Question: I have an Xcode app that needs to read information from Parse.com.
From my viewDidLoad I call
'''
[self initializeContent];
'''
Which calls:
'''
- (void) initializeContent
{
[self queryParse: @"MyClassName"];
}
- (void) queryParse:(NSString *) className
{
NSLog(@"Class Name Is: %@", className);
PFQuery *query = [PFQuery queryWithClassName:className];
[query findObjectsInBackgroundWithBlock:^(NSArray *objects, NSError *error)
{
if (!error)
{
myObjectsArray = [[NSArray alloc] initWithArray:objects];
NSLog(@"Objects Array: %@", myObjectsArray);
}
else
{
NSLog(@"Error retrieving objects: %@ %@", error, [error userInfo]);
}
}];
}
'''
This returns the Object from Parse.
However, the following does not return anything from Parse and the method gets called twice as can be seen from the stack trace
'''
- (UITableViewCell *)tableView:(UITableView *)tableView cellForRowAtIndexPath:(NSIndexPath *)indexPath
{
static NSString *CellIdentifier = @"Cell";
UITableViewCell *cell = [tableView dequeueReusableCellWithIdentifier:CellIdentifier];
if (cell == nil)
{
cell = [[UITableViewCell alloc] initWithStyle:UITableViewCellStyleSubtitle reuseIdentifier:CellIdentifier];
}
PFObject *tempObject = [myObjectsArray objectAtIndex:indexPath.row];
NSLog(@"Temp Object: %@", tempObject);
cell.textLabel.text = [tempObject objectForKey:@"MyClassName"];
cell.accessoryType = UITableViewCellAccessoryDisclosureIndicator;
return cell;
}
'''
Does anyone know why the method returns NULL and why it gets called twice in the cellForRowAtIndexPath method?

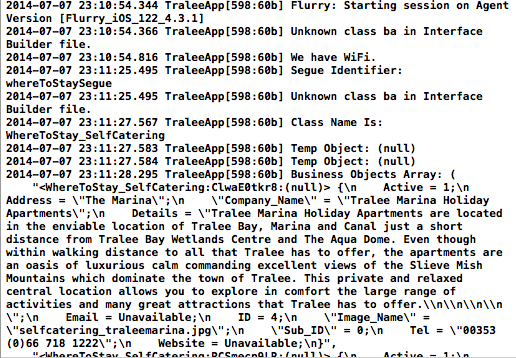
Answer: 'NSLog(@"Temp Object: %@", tempObject);' will invoke 'description' on the tempObject. That method is returning the string "(null)", but the object itself isn't nil - an NSArray can't contain nil items. It COULD be the NSNull value object, which may be because the Parse API is returning that for your request.
It's not likely that 'NSLog(@"Temp Object: %@", tempObject);' is being called twice inside 'cellForRowAtIndexPath:', but it is likely that 'cellForRowAtIndexPath:' is being called twice - because the data source says that there are two items ('tableView:numberOfRowsInSection:' is returning 2).